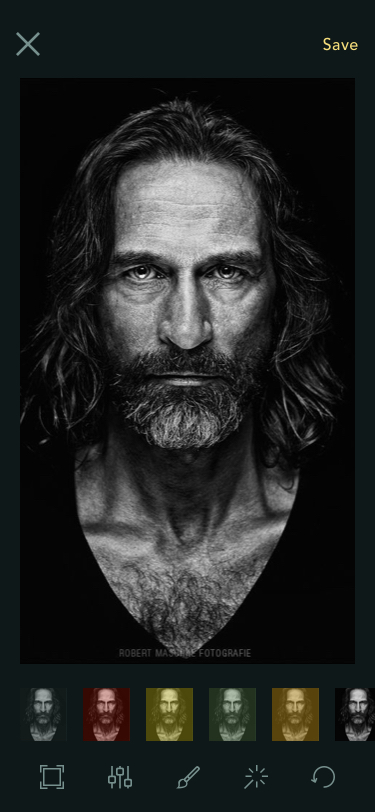
Text in this UI design:
Save